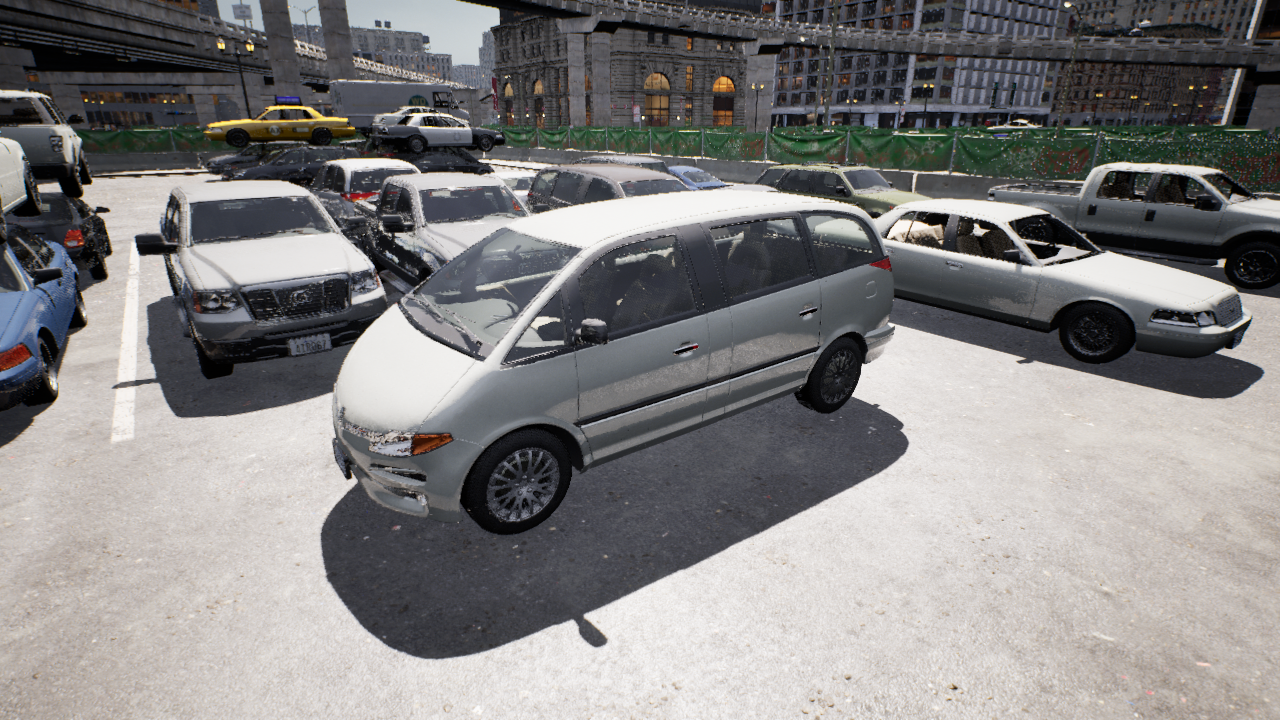
Venue: arterial
Lighting: clear day
Vehicle rig: minivan